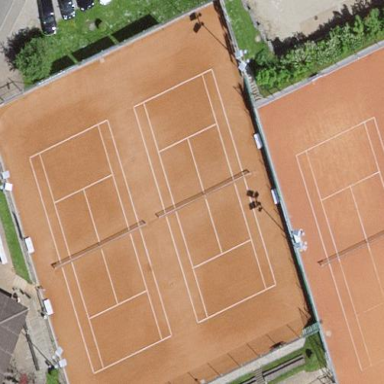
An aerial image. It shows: Tennis court on pitch.